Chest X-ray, PA view. Patient: 64 years old, sex F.
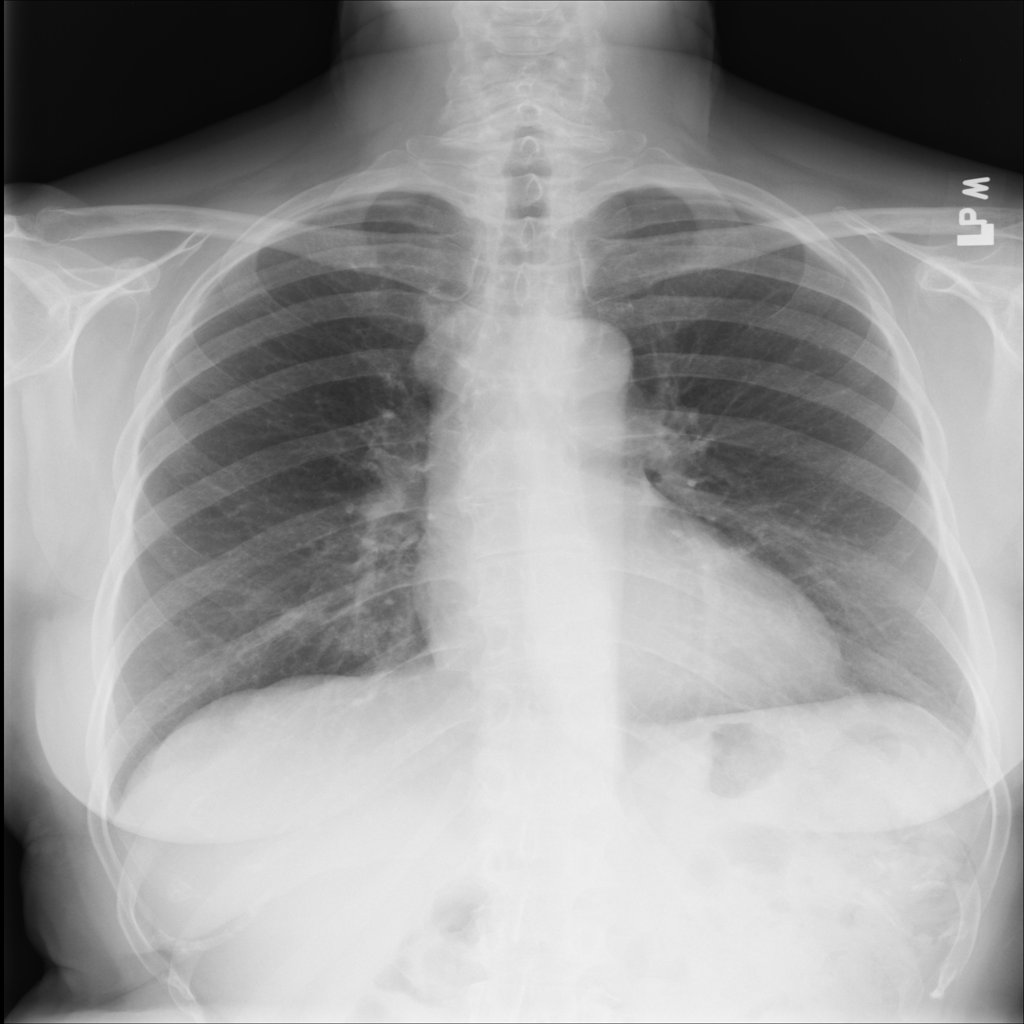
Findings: No Finding